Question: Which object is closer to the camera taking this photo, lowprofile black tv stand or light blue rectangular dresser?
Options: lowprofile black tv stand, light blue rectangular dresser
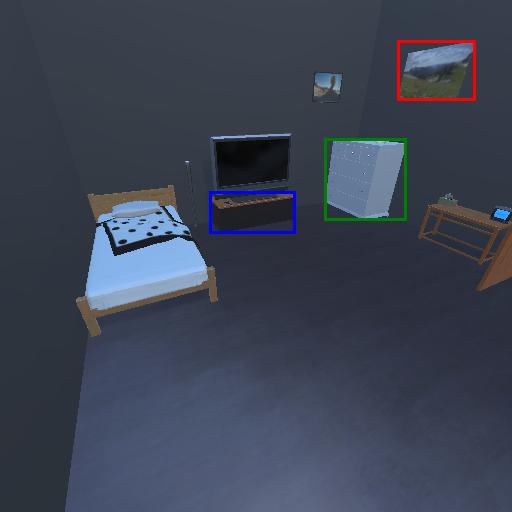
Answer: lowprofile black tv stand